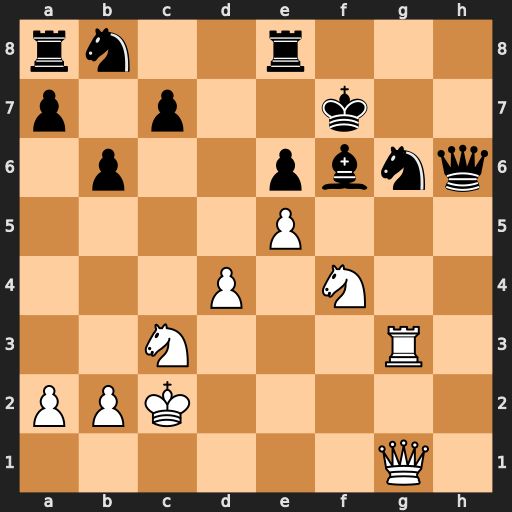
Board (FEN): rn2r3/p1p2k2/1p2pbnq/4P3/3P1N2/2N3R1/PPK5/6Q1
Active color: w
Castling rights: -
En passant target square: -
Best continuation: Rxg6 Qxf4 Rxf6+ Qxf6 exf6